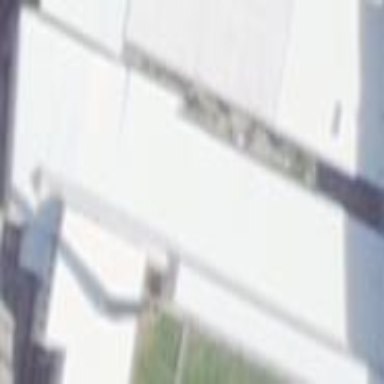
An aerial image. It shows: Tan building with light gray roof.